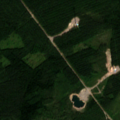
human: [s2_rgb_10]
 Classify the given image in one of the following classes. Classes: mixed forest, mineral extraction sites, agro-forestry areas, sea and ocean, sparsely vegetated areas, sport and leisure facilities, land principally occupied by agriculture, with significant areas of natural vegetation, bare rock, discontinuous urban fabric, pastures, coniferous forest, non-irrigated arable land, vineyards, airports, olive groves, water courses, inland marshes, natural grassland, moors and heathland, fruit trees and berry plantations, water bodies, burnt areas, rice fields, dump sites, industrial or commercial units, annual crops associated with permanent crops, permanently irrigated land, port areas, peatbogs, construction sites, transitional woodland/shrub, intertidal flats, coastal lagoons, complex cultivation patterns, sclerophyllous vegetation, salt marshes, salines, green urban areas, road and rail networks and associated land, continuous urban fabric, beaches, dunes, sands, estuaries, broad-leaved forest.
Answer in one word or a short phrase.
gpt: coniferous forest, mixed forest, transitional woodland/shrub